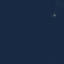
Label: SeaLake